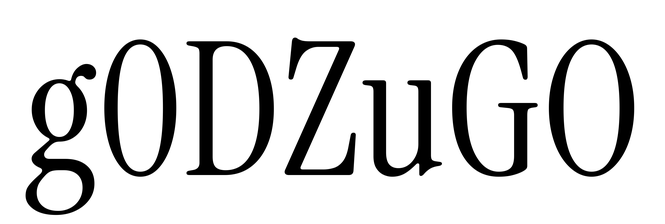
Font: InstrumentSerif-Regular